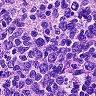
Metastatic tissue present: no